Question: I have a very simple SQL Server table and I want to find cost of each recipe. Each Recipe has a list of ingredients. A recipe may also have a sub recipes.
Simplest Example of RecipeId-1 Chicken sandwich which has below ingredients:
1. IngredientId-1 Bread (an ingredient) - Cost $1
2. IngredientId-2 Fried Chicken (an ingredient) - Cost $5
3. RecipeId-2 Garlic Sauce (a sub recipe) - Cost $2
Since garlic sauce RecipeId-2 is also a recipe (used as sub recipe above), it has below ingredients:
1. IngredientId-3 Raw Garlic - Cost $1.5
2. IngredientId-4 Water - Cost $0.5
Finally my table structure:

Now I want a view that gives me the cost of Chicken Sandwich, Something like
Select * From RecursiveRecipeView Where RecipeId=1 and result will be: $8 (1+5+1.5+.5).
I have tried below query but I get error "GROUP BY, HAVING, or aggregate functions are not allowed in the recursive part of a recursive common table expression 'Tree'"
'''
WITH Tree (RecipeId, Depth, SubRecipeId, Cost) AS (
SELECT RecipeId, 0 AS Depth, RecipeId AS SubRecipeId, SUM(Cost) AS [Cost] FROM RecipeIngredients
GROUP BY RecipeId
UNION ALL
SELECT RI.RecipeId, Parent.Depth + 1 AS Depth,
CONVERT(varchar(255), Parent.SubRecipeId) AS SubRecipeId, Parent.Cost + cast(sum(RI.cost) as float) AS [Cost]
FROM RecipeIngredients RI
INNER JOIN Tree as Parent ON Parent.RecipeId = RI.SubRecipeId )SELECT distinct RecipeId, Depth, SubrecipeId, Cost FROM Tree
'''
Please note that some recipes go even 10 levels deep. Can somebody help me on this please?
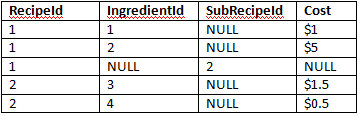
Answer: First off, you've got some problems with your CTE. It will recurse infinitely, which is not good. I flipped your join between your 'TREE' and 'PARENT' objects.
Secondly, as has been pointed out, you need to pull the aggregation out of your CTE. Just let your CTE select your details, and then sum it up in your final query. One catch here is that you'll need to specify a particular RecipeID in the top level of your CTE, so that you actually have a "top" level.
<URL>.
'''
WITH Tree (RecipeId, Depth, SubRecipeId, Cost) AS (
SELECT RecipeId,
0 AS Depth,
SubRecipeId,
Cost
FROM RecipeIngredients
where recipeid = 1
UNION ALL
SELECT
parent.RecipeId,
Parent.Depth + 1 AS Depth,
ri.SubRecipeId AS SubRecipeId,
RI.cost as cost
FROM RecipeIngredients RI
INNER JOIN Tree as Parent
ON Parent.subrecipeid = RI.recipeid
)
SELECT * FROM Tree
--select sum(cost) from Tree
'''